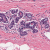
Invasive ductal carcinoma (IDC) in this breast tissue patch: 0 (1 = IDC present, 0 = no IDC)